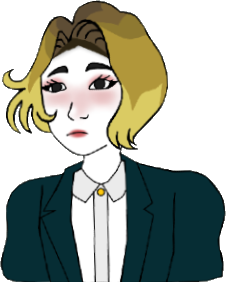
Label: 5_Doomer_Girl